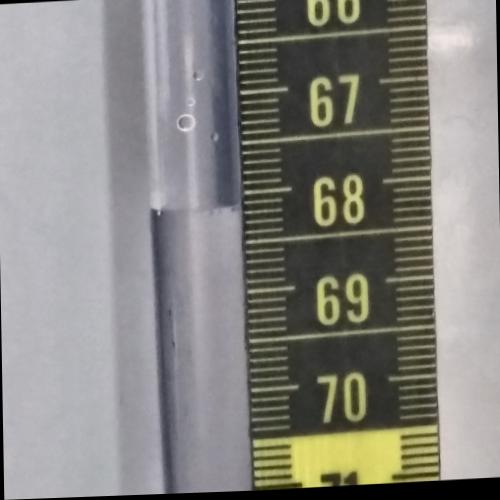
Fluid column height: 68.1 cm